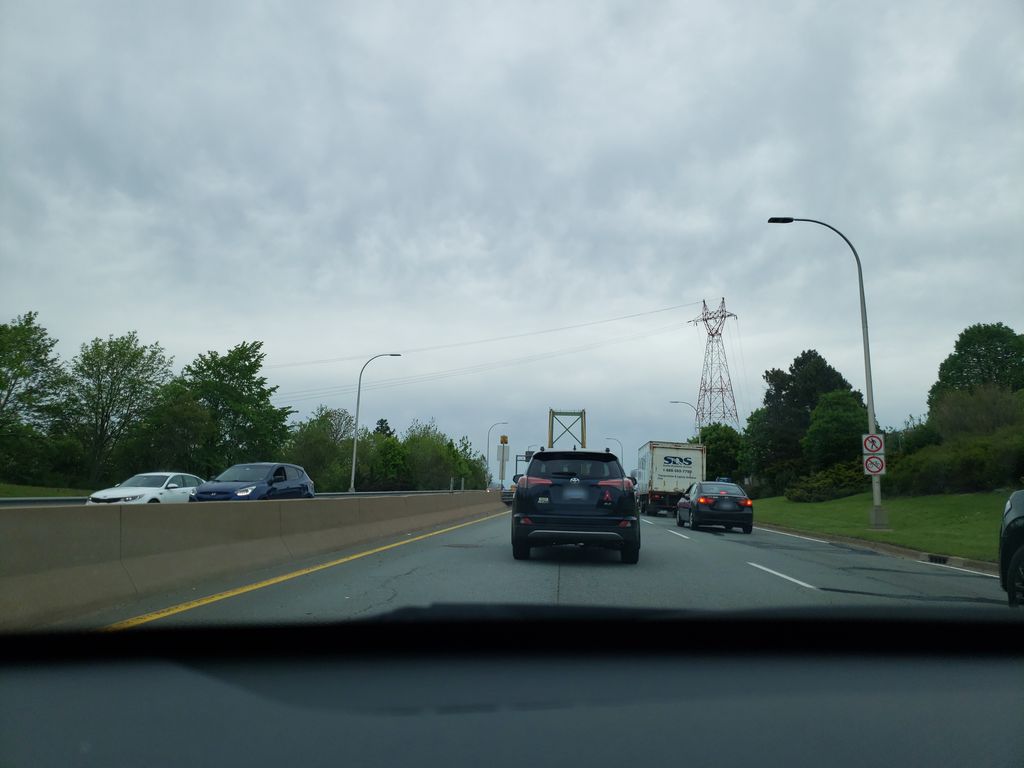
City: halifax